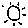
Label: sun